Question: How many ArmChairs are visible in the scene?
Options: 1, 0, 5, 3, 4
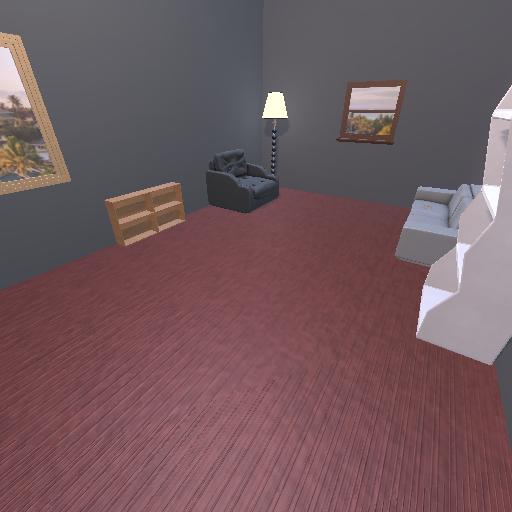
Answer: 1